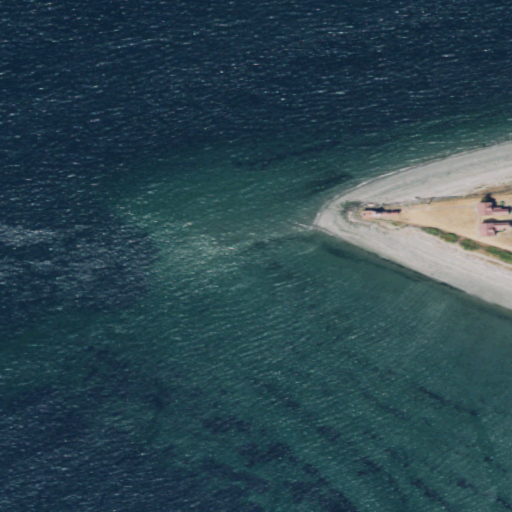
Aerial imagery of cape in Washington named West Point containing open water, barren land, high intensity development, medium intensity development, and herbaceous wetlands